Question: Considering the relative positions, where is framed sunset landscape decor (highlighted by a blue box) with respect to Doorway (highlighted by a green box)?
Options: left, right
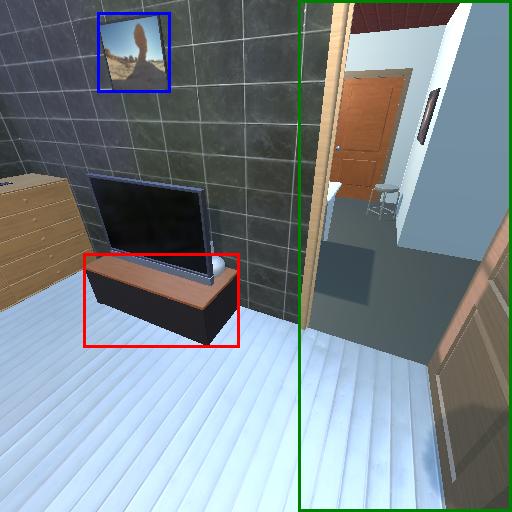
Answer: left